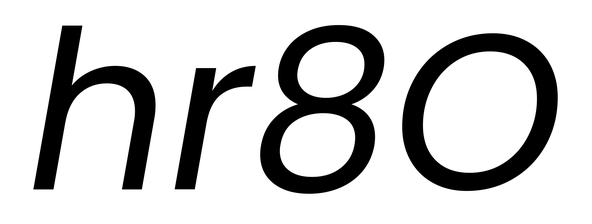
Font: Poppins-Italic